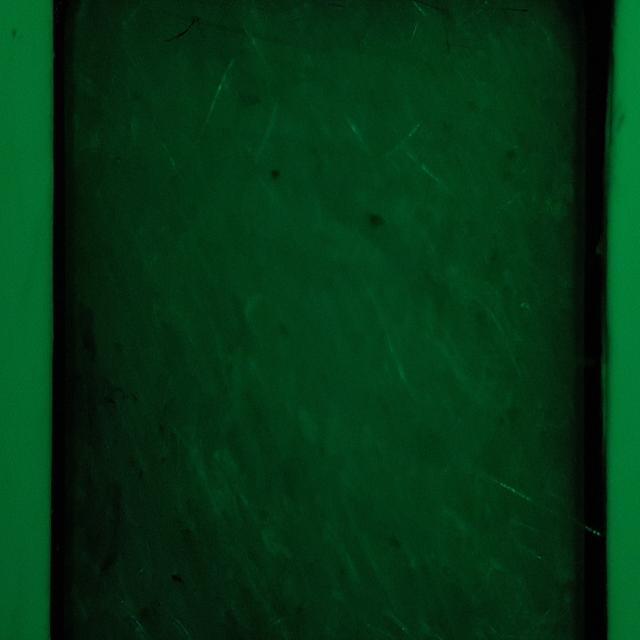
Canine fungal skin infection — characterized by alopecia, scaling, crusting, and circular lesions. Common agents include Malassezia and Candida species.